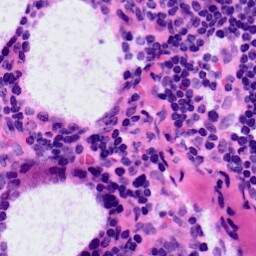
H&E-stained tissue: LymphNode